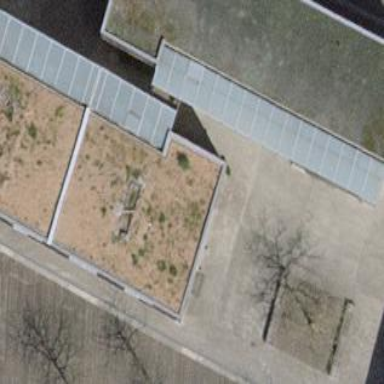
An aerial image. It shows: View of roof of building.